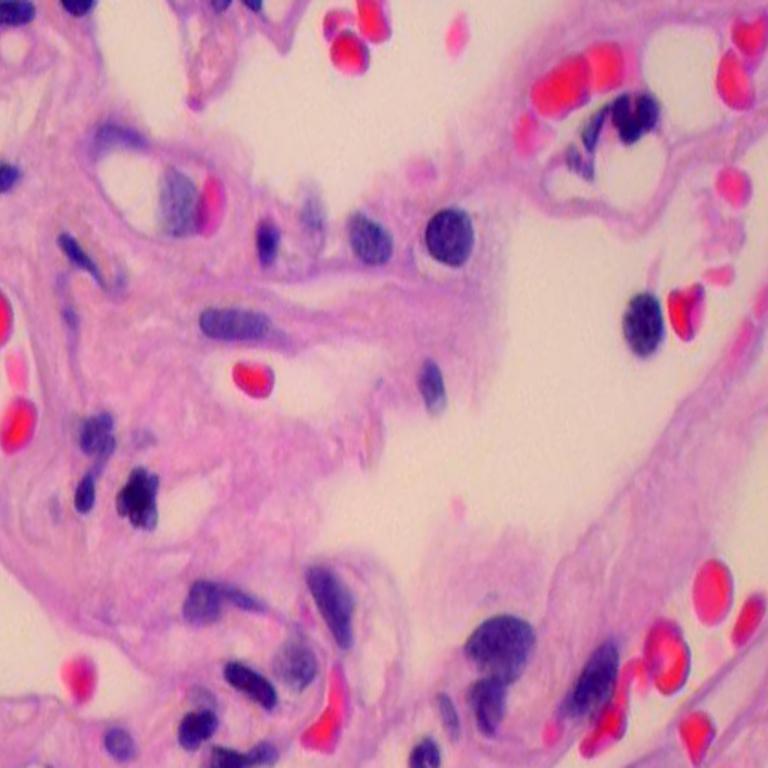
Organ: lung
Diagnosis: benign